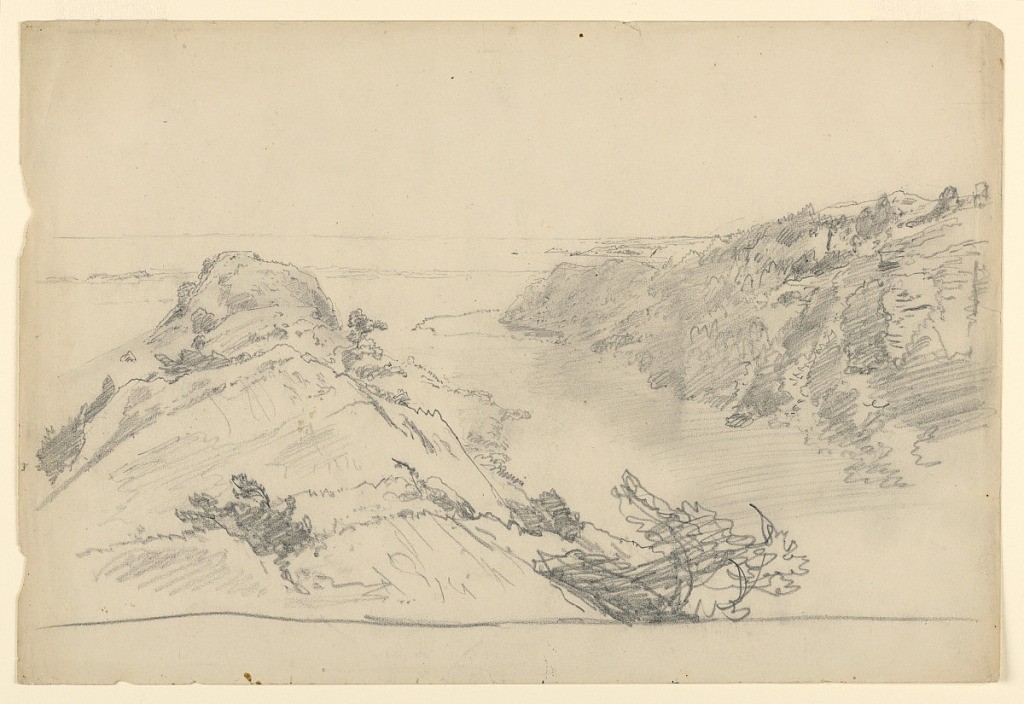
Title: Study for "From Paradise to Purgatory, Newport"
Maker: William Trost Richards, American, 1833–1905
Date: ca. 1878
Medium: Graphite on paper
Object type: Drawing
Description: Sketch of a rocky cliff.